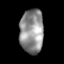
Tissue: prostate
Cell type: T cells
Senescence score: 0.3262
Nuclear area (px): 1029
Mean DAPI intensity: 144.077